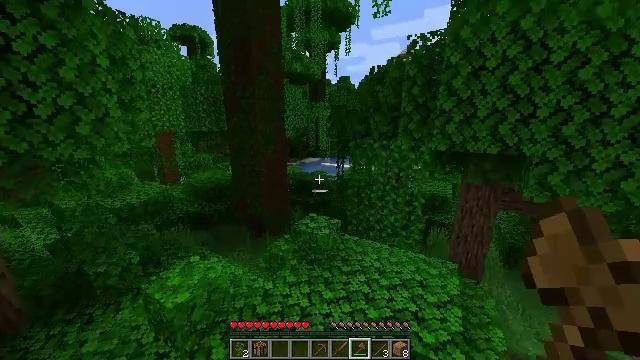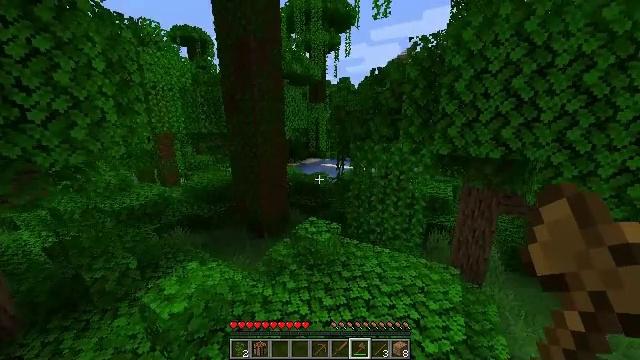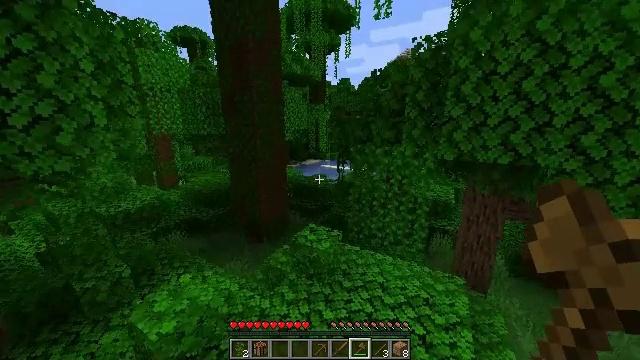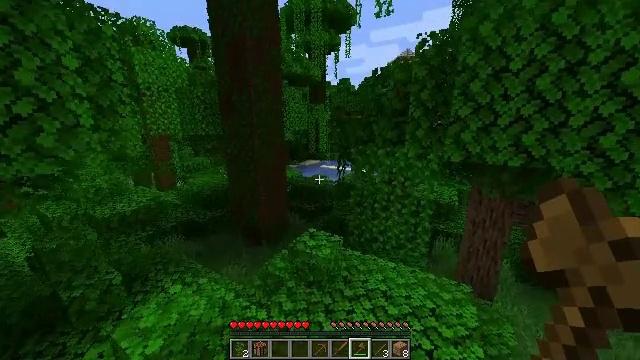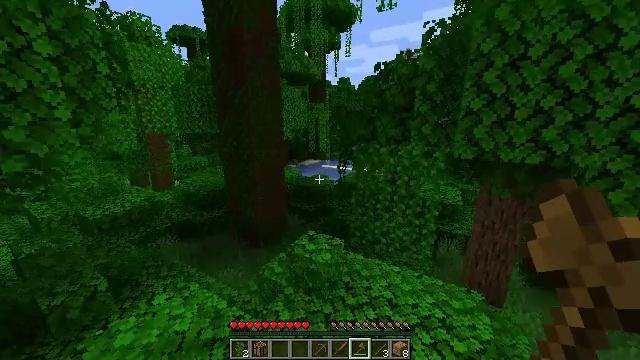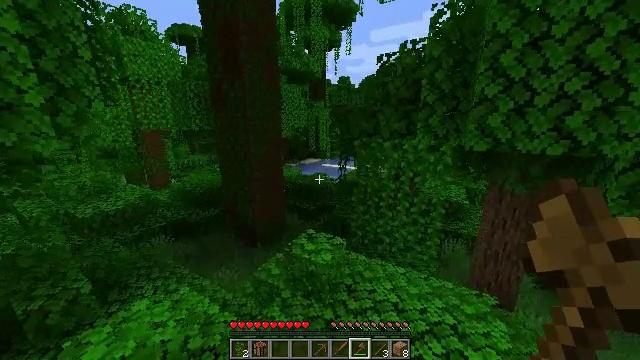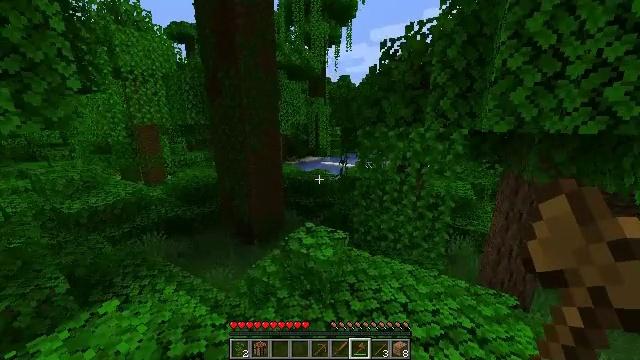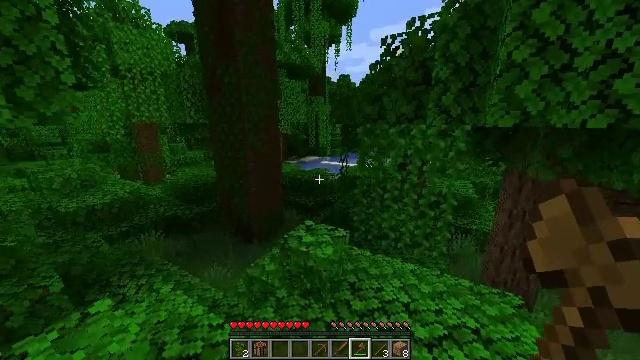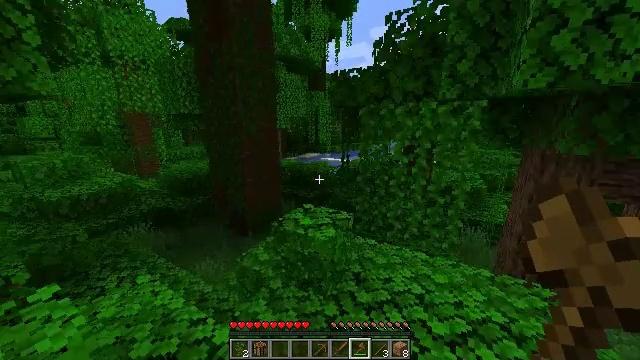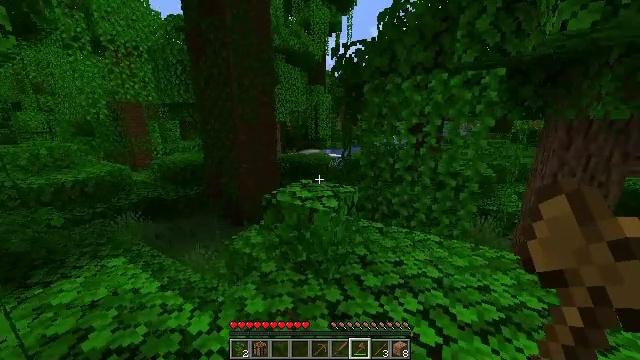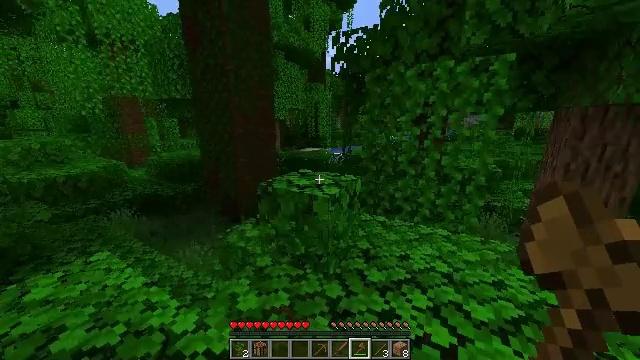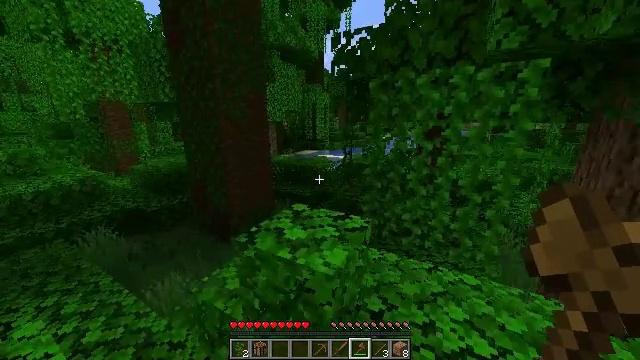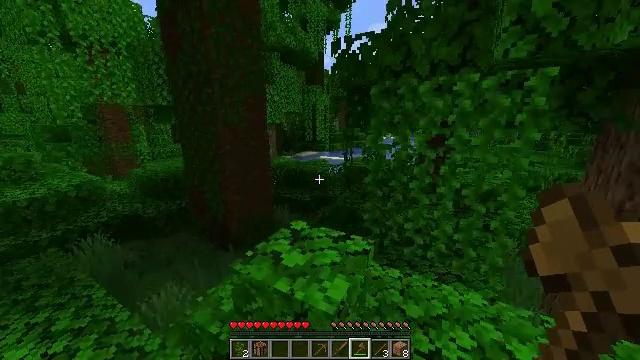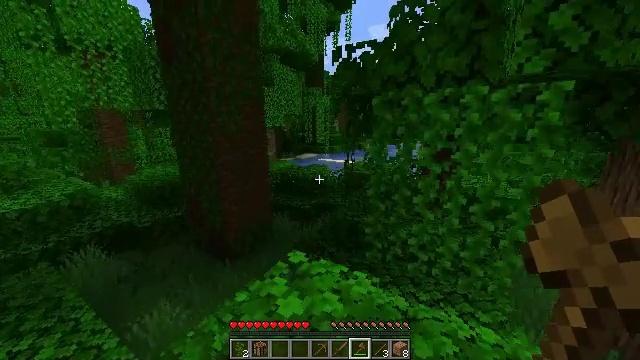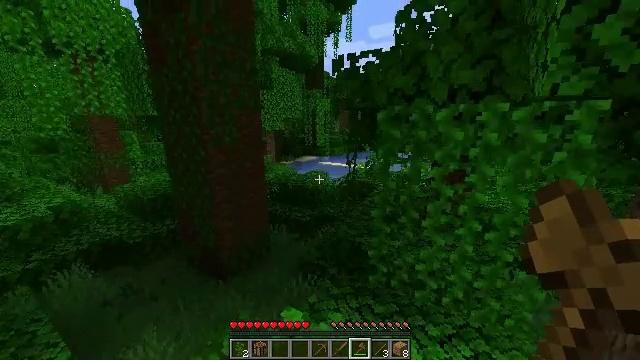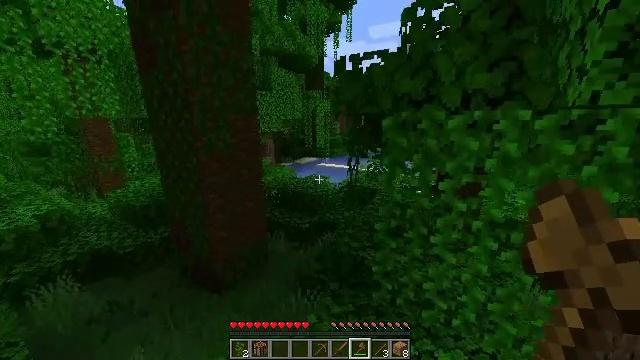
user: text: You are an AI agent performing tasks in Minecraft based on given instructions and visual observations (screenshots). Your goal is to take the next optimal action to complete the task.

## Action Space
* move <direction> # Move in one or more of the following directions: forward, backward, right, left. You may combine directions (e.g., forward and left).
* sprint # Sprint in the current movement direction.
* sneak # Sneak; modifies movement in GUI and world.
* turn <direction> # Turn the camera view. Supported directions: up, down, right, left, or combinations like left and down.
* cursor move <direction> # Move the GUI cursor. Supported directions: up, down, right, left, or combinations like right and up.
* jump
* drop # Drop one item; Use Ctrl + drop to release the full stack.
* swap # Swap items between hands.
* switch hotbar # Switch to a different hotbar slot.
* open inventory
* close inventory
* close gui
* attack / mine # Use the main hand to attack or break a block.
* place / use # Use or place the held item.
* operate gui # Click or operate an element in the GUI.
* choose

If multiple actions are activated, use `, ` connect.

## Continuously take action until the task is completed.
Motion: motion action
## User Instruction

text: Collect some bamboo.
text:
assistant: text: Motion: move forward, sprint
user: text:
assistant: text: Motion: move forward, sprint
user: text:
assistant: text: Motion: move forward, sprint
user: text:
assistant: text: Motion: move forward, sprint
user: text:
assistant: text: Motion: move forward, sprint
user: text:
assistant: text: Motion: move forward, sprint
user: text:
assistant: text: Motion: move forward, sprint
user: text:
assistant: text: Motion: move forward, sprint
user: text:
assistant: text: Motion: move forward, sprint
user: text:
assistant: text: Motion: move forward, sprint
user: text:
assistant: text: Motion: move forward, sprint, jump
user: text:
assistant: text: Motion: move forward, sprint, jump
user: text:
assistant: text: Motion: move forward, sprint, jump
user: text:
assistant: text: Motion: move forward, sprint, jump
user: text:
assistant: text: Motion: move forward, sprint
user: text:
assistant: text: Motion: move forward, sprint
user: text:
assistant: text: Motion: move forward, sprint
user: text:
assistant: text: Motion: move forward, sprint
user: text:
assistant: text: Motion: move forward, sprint
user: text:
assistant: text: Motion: move forward, sprint
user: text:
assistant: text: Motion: move forward, sprint
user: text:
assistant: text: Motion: move forward, sprint
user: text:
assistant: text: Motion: move forward, sprint
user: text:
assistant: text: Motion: move forward, sprint
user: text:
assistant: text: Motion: move forward, sprint, turn right
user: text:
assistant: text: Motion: move forward, sprint, turn right
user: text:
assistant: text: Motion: move forward, sprint, turn right
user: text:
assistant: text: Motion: move forward, sprint
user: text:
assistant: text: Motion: move forward, sprint, jump
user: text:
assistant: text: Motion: move forward, sprint, jump